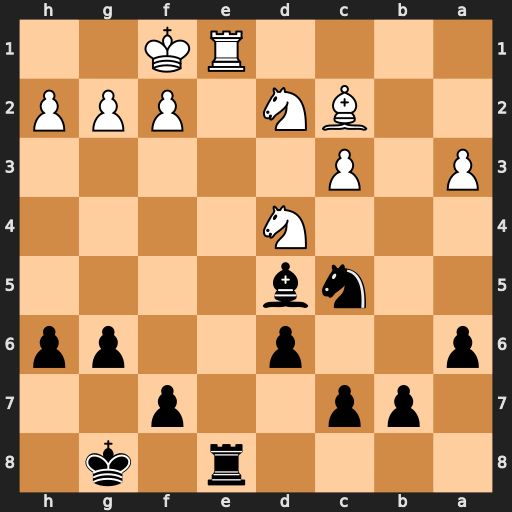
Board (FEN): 4r1k1/1pp2p2/p2p2pp/2nb4/3N4/P1P5/2BN1PPP/4RK2
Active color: b
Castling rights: -
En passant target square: -
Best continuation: Bxg2+ Kxg2 Rxe1